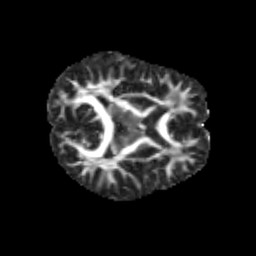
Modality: FA
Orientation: axial
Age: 10
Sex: female
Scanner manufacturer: siemens
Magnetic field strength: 3 T
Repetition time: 3.8 s
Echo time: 0.07 s